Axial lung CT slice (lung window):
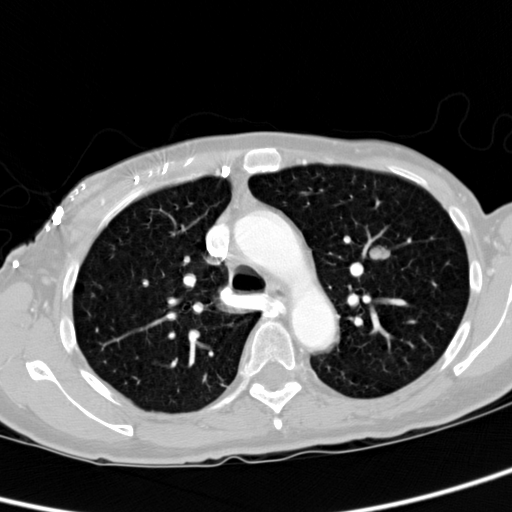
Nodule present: yes
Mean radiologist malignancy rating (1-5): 3.75